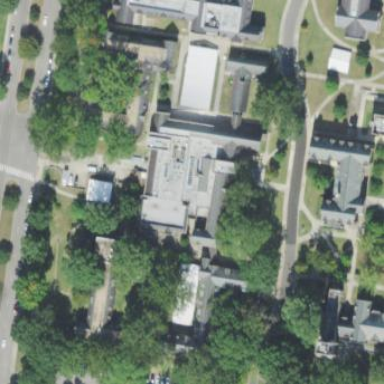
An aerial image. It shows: College building.